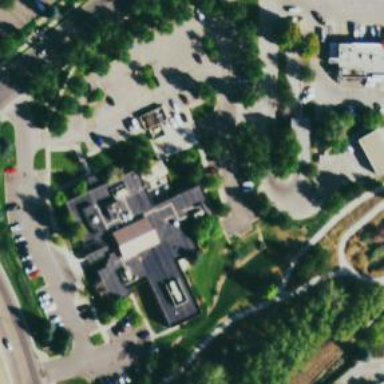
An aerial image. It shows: Hospital building.